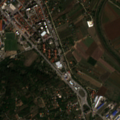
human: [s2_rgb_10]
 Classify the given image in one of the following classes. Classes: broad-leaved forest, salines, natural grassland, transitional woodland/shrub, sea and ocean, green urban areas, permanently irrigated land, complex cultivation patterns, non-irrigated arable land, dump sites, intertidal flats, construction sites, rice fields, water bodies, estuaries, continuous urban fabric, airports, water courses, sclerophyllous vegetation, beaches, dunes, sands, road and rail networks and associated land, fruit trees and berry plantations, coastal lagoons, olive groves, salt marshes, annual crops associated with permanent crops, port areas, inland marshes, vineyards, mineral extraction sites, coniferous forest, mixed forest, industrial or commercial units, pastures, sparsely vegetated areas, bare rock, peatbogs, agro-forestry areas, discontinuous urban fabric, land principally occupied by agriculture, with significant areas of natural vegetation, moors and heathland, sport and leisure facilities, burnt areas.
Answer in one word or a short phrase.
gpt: discontinuous urban fabric, sport and leisure facilities, non-irrigated arable land, complex cultivation patterns, land principally occupied by agriculture, with significant areas of natural vegetation, broad-leaved forest